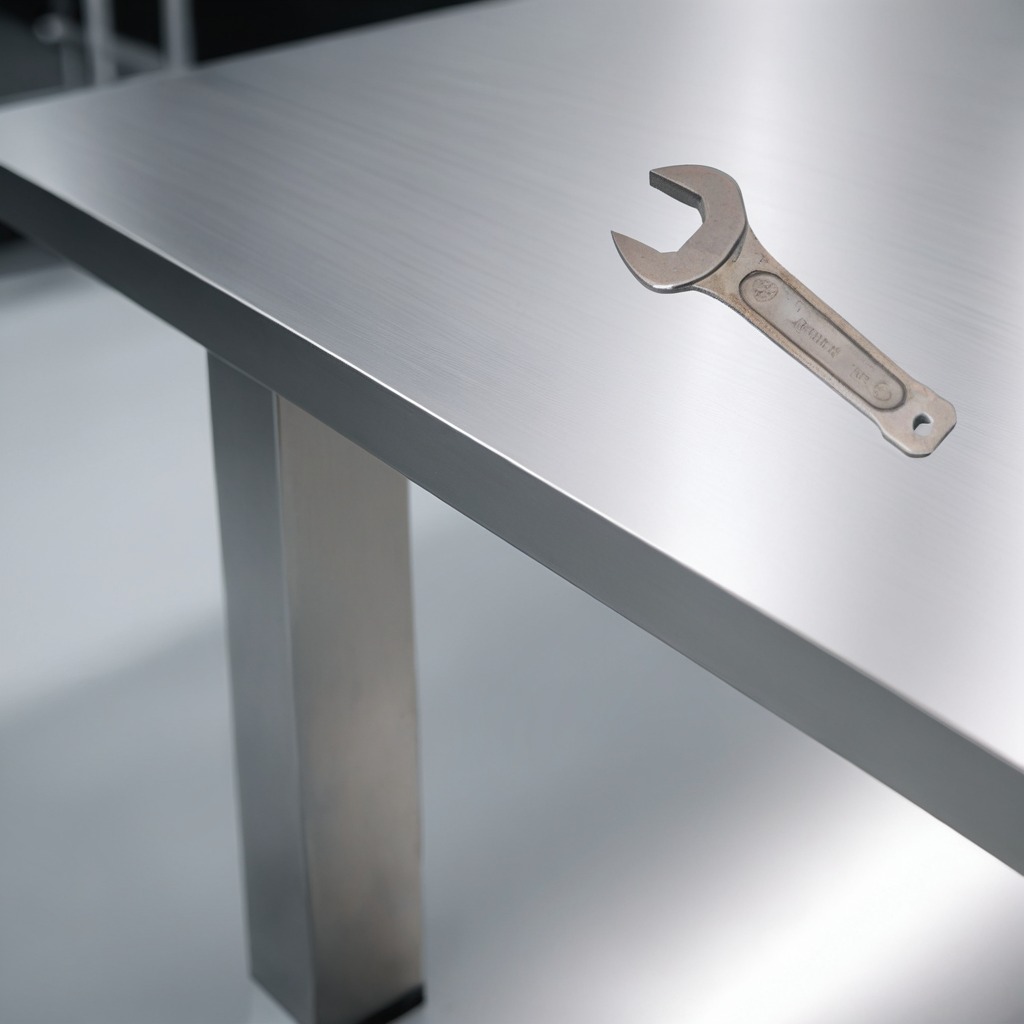
An wrench is lying on the stainless steel table in a high-end prototyping lab.